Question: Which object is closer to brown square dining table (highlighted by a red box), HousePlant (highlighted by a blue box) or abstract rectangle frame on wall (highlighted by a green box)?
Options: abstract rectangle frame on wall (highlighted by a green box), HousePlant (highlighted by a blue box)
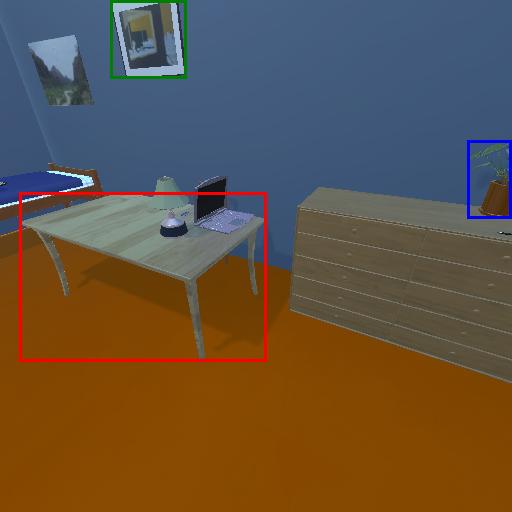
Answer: abstract rectangle frame on wall (highlighted by a green box)